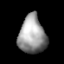
Tissue: lung
Cell type: Myeloid cells
Senescence score: 0.2222
Nuclear area (px): 995
Mean DAPI intensity: 153.21